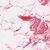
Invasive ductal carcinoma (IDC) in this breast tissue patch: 0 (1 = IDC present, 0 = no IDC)